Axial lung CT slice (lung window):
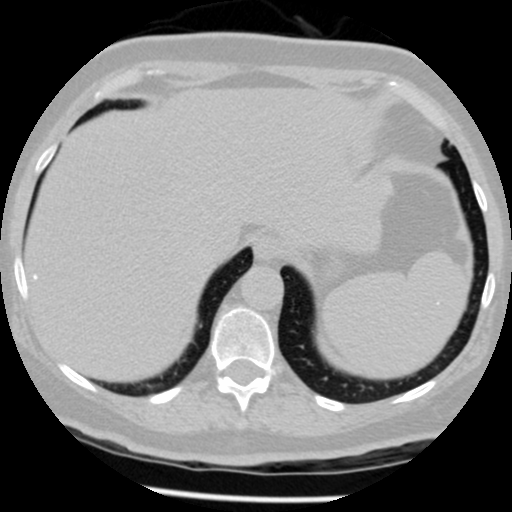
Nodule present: no